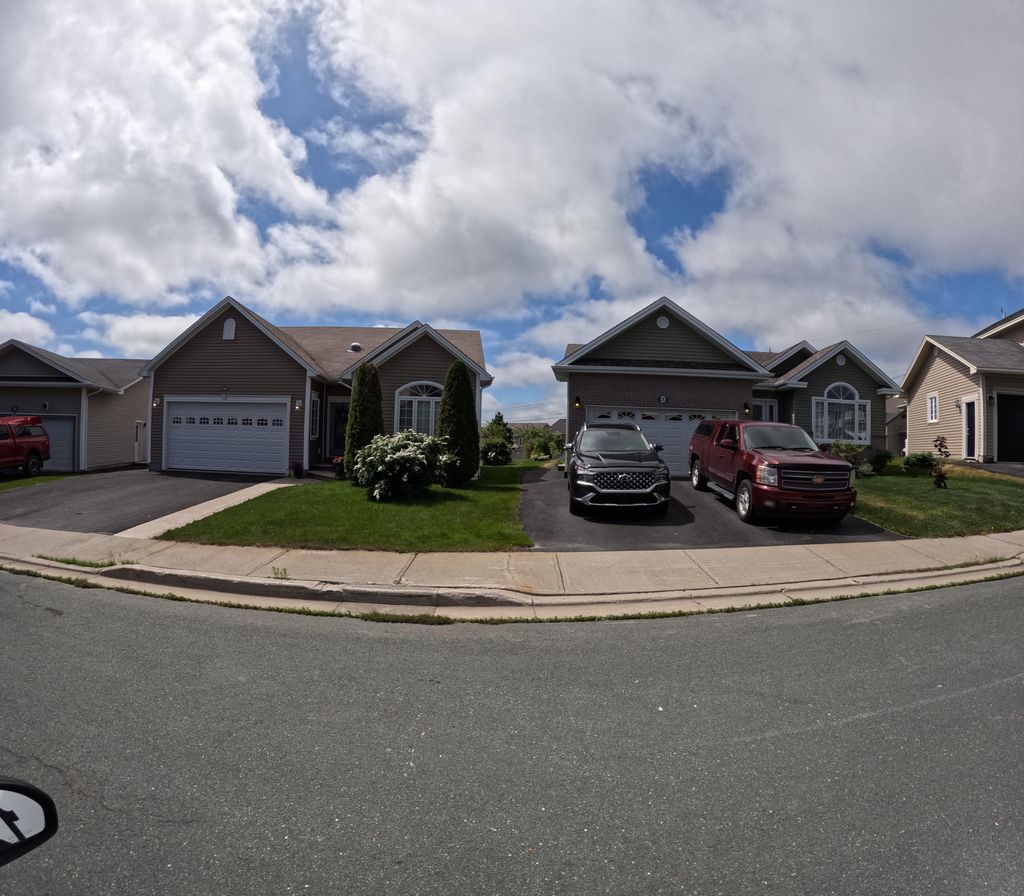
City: st_johns